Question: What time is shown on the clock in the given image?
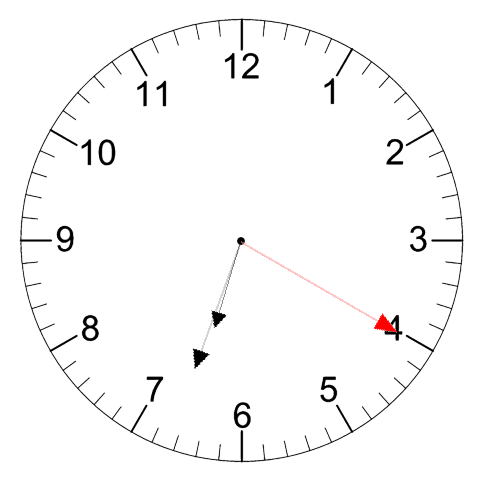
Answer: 06:33:20